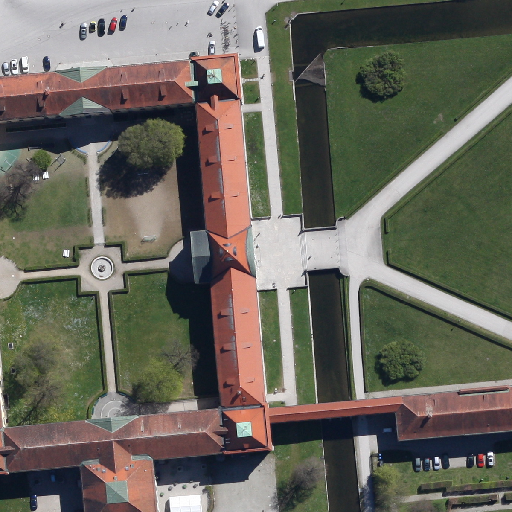
Referring expression: vehicle in the parking area